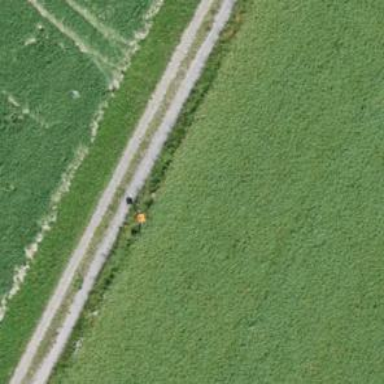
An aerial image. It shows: Aerial marker colored orange.